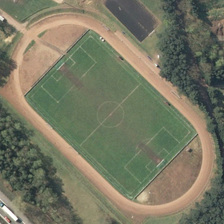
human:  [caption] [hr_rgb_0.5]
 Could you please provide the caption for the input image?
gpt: many green trees are around a playground with a football field in it .

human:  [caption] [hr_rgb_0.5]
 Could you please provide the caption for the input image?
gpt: the playground is surrounded by lush trees and houses .

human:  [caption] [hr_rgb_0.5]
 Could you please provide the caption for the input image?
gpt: the playground consists of a red track and a green football field .

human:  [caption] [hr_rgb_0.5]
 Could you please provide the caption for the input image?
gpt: many green trees are around a playground with a football field in it .

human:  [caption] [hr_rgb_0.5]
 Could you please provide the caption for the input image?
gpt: the playground consists of a red track and a green football field .